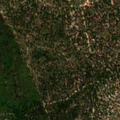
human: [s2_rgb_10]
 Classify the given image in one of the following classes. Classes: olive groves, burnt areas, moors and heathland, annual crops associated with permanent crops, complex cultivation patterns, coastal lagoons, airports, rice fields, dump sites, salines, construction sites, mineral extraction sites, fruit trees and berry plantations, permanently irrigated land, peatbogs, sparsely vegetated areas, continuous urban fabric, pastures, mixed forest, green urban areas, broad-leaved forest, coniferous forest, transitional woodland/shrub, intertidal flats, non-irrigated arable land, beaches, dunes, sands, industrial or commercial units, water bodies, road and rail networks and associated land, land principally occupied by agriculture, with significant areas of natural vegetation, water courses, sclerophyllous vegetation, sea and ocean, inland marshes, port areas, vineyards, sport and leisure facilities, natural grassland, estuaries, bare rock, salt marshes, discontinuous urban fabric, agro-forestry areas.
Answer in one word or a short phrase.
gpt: continuous urban fabric